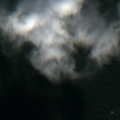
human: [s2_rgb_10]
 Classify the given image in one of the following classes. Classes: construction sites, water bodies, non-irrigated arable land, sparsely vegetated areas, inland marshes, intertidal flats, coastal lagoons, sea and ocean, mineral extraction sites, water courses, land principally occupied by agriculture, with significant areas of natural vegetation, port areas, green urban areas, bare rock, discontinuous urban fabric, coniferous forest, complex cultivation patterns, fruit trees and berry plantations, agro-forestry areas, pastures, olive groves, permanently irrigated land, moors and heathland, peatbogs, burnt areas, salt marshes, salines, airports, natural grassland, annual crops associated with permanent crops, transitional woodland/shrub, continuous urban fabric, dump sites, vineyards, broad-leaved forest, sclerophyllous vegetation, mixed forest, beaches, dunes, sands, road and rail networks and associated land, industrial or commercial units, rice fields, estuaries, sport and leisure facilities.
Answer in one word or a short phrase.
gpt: sea and ocean